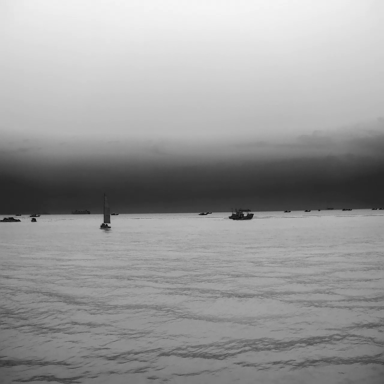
There are 15 objects shown in the infrared image, including 13 bulk_carriers, a fishing_boat, and a sailboat.